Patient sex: M
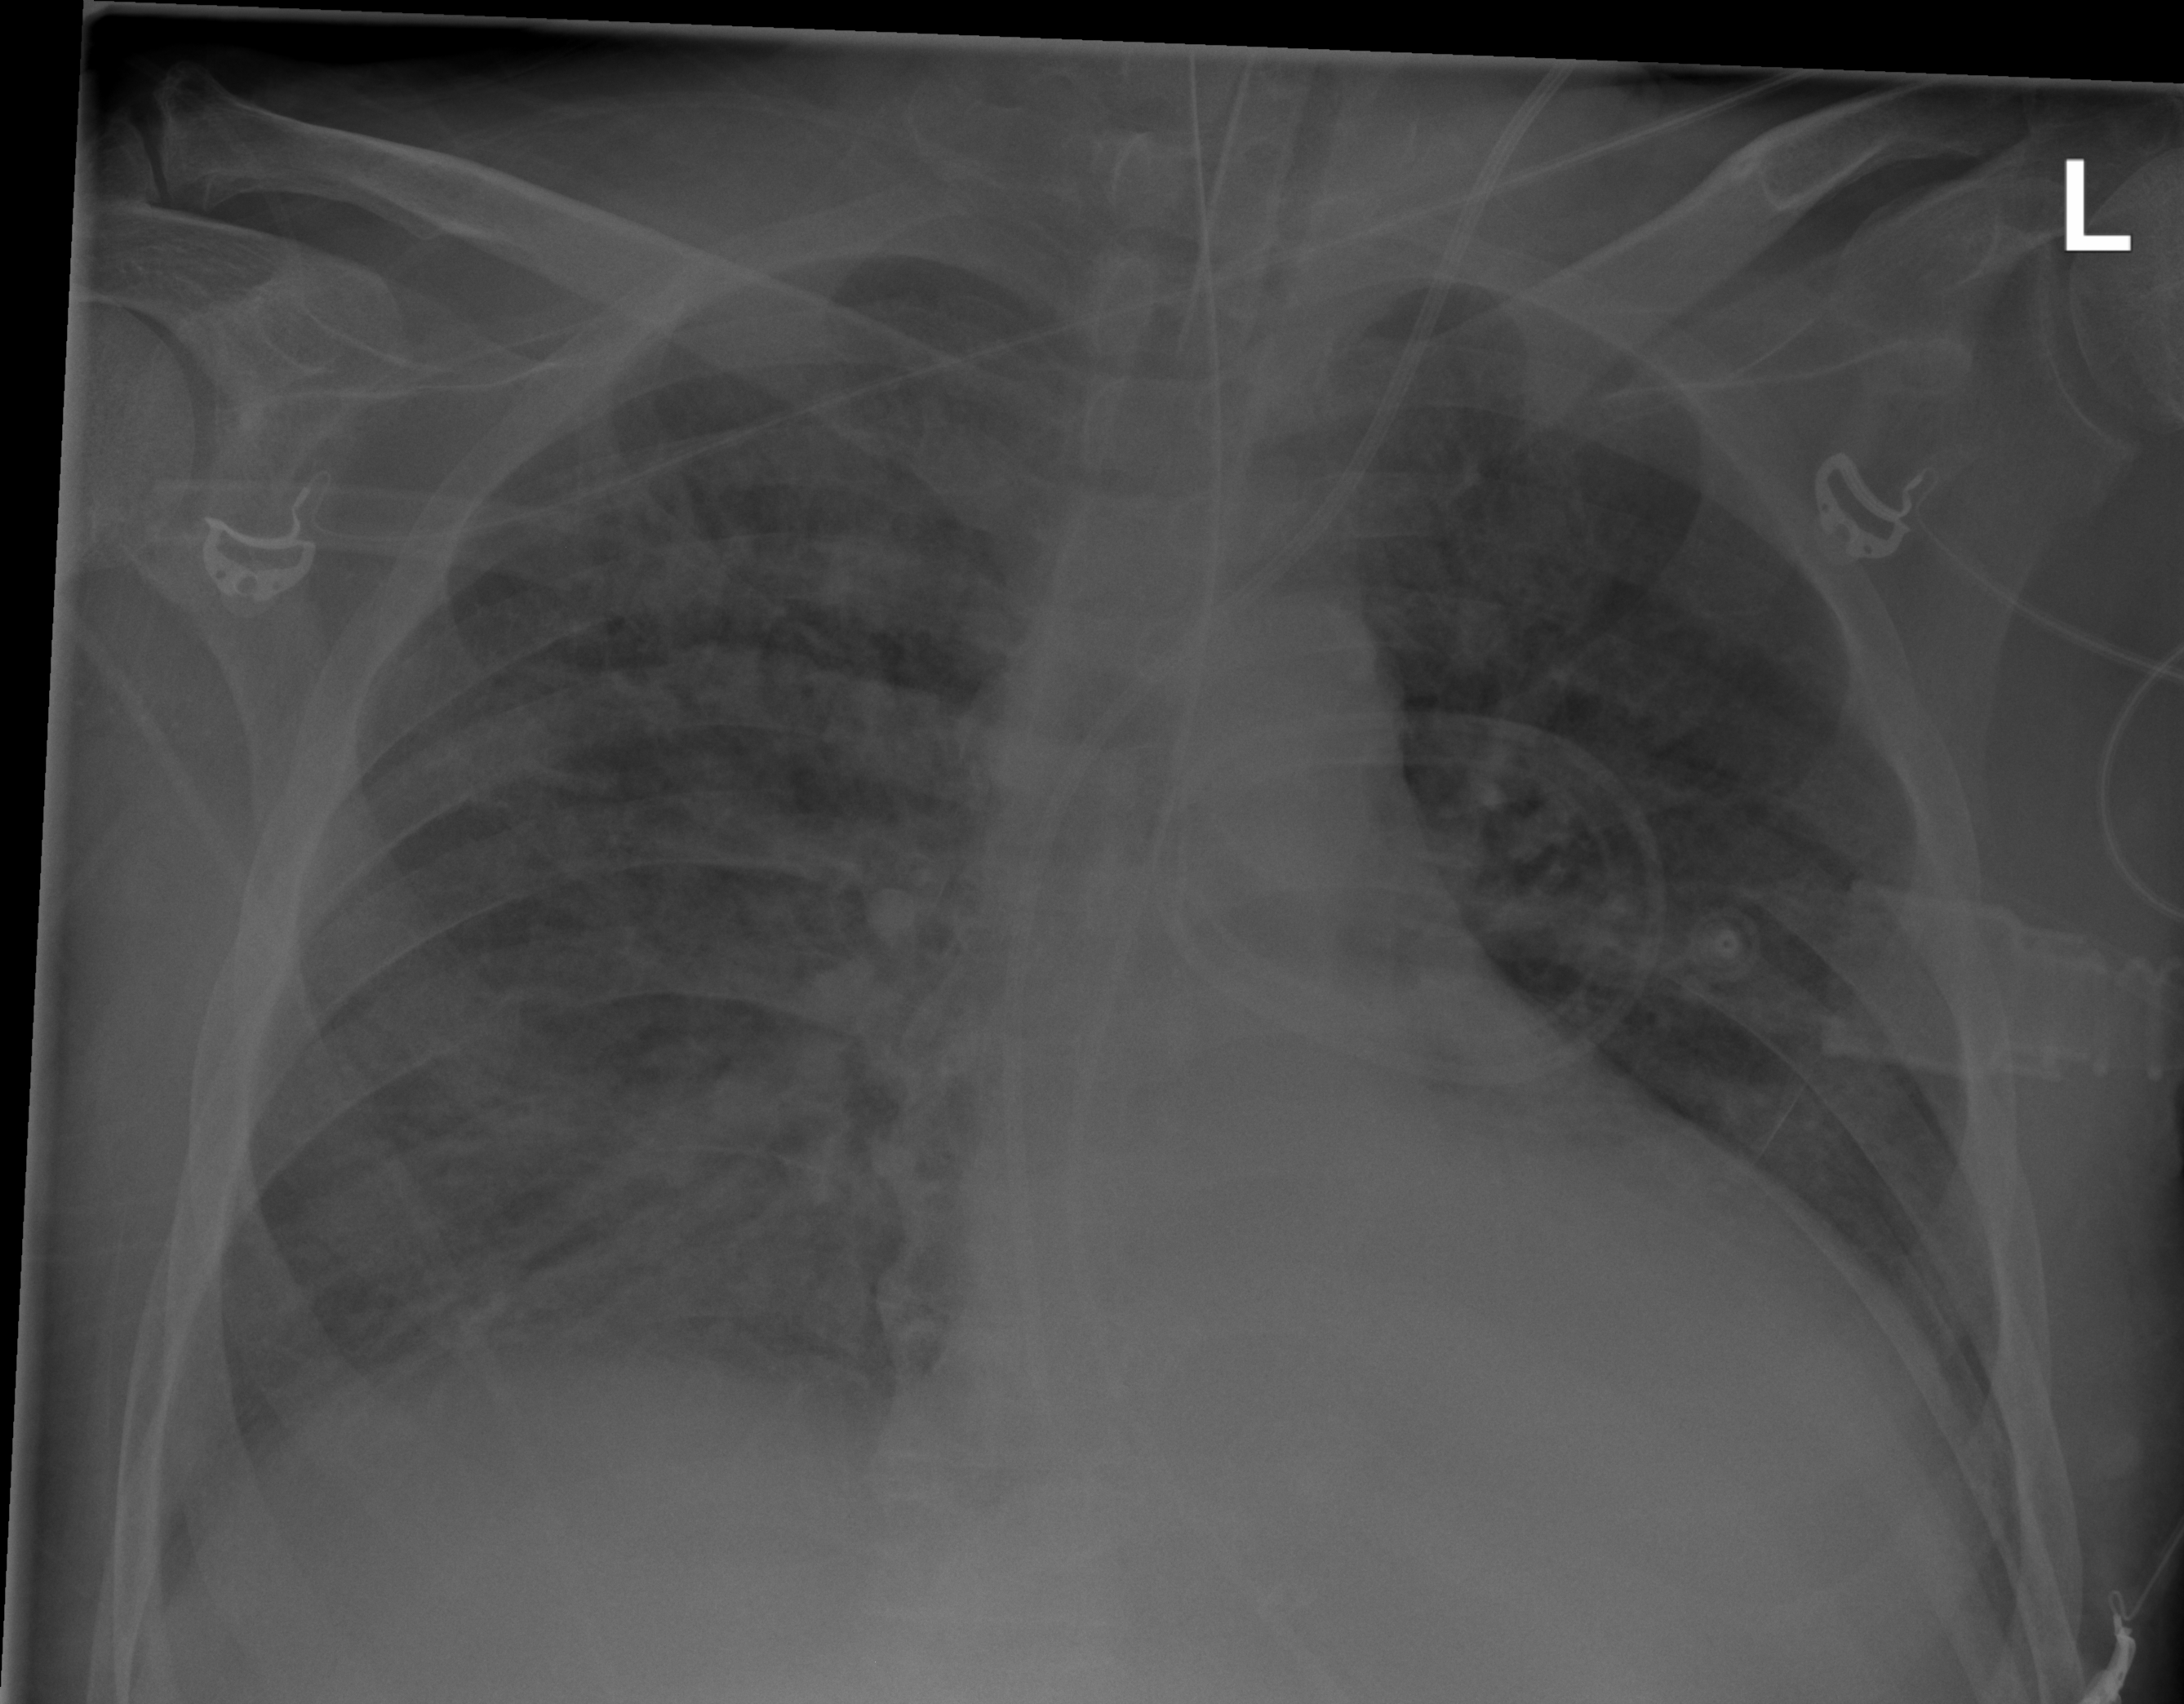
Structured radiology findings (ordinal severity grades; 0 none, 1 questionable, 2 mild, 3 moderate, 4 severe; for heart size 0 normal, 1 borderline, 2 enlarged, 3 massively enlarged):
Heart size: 2
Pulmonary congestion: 2
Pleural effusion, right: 0
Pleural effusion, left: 0
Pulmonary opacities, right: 3
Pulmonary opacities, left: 3
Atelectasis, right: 2
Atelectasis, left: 0